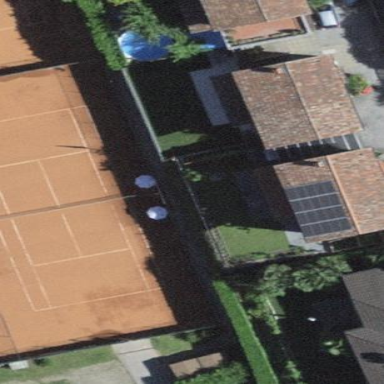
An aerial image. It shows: Tennis court in leisure pitch.